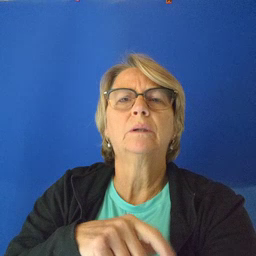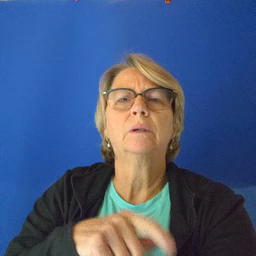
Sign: who